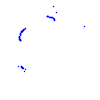
Particle: kaon